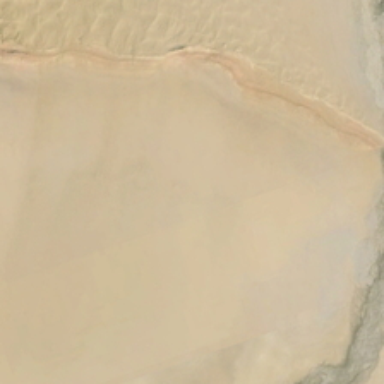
It is a large piece of desert .